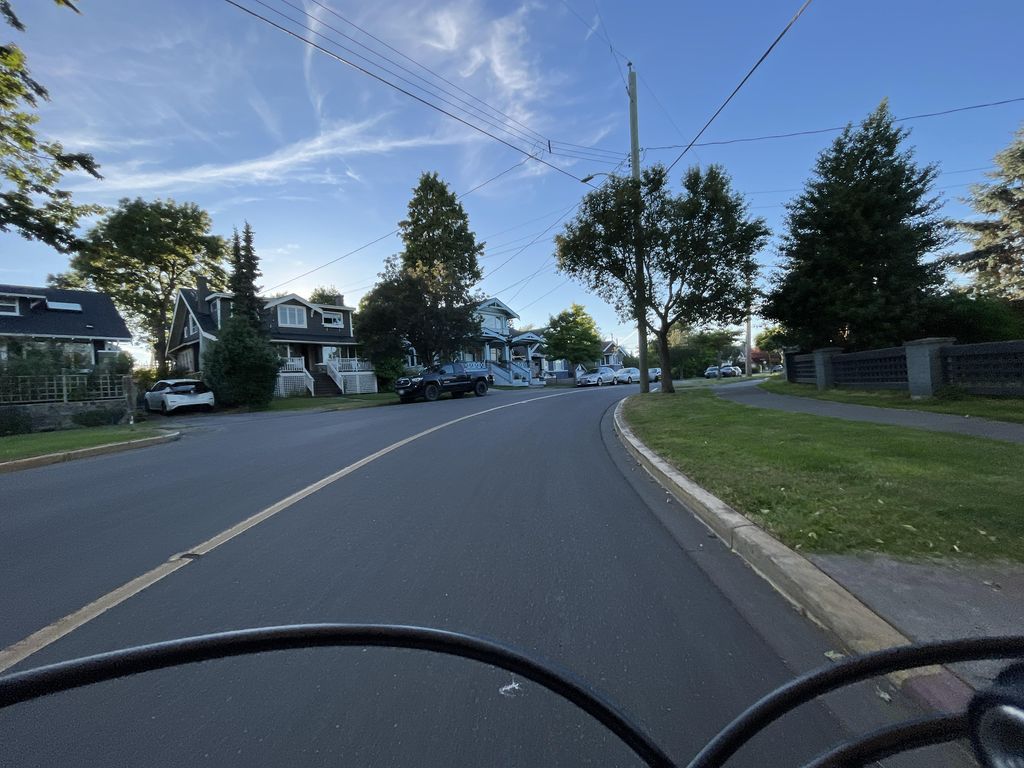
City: victoria